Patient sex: M
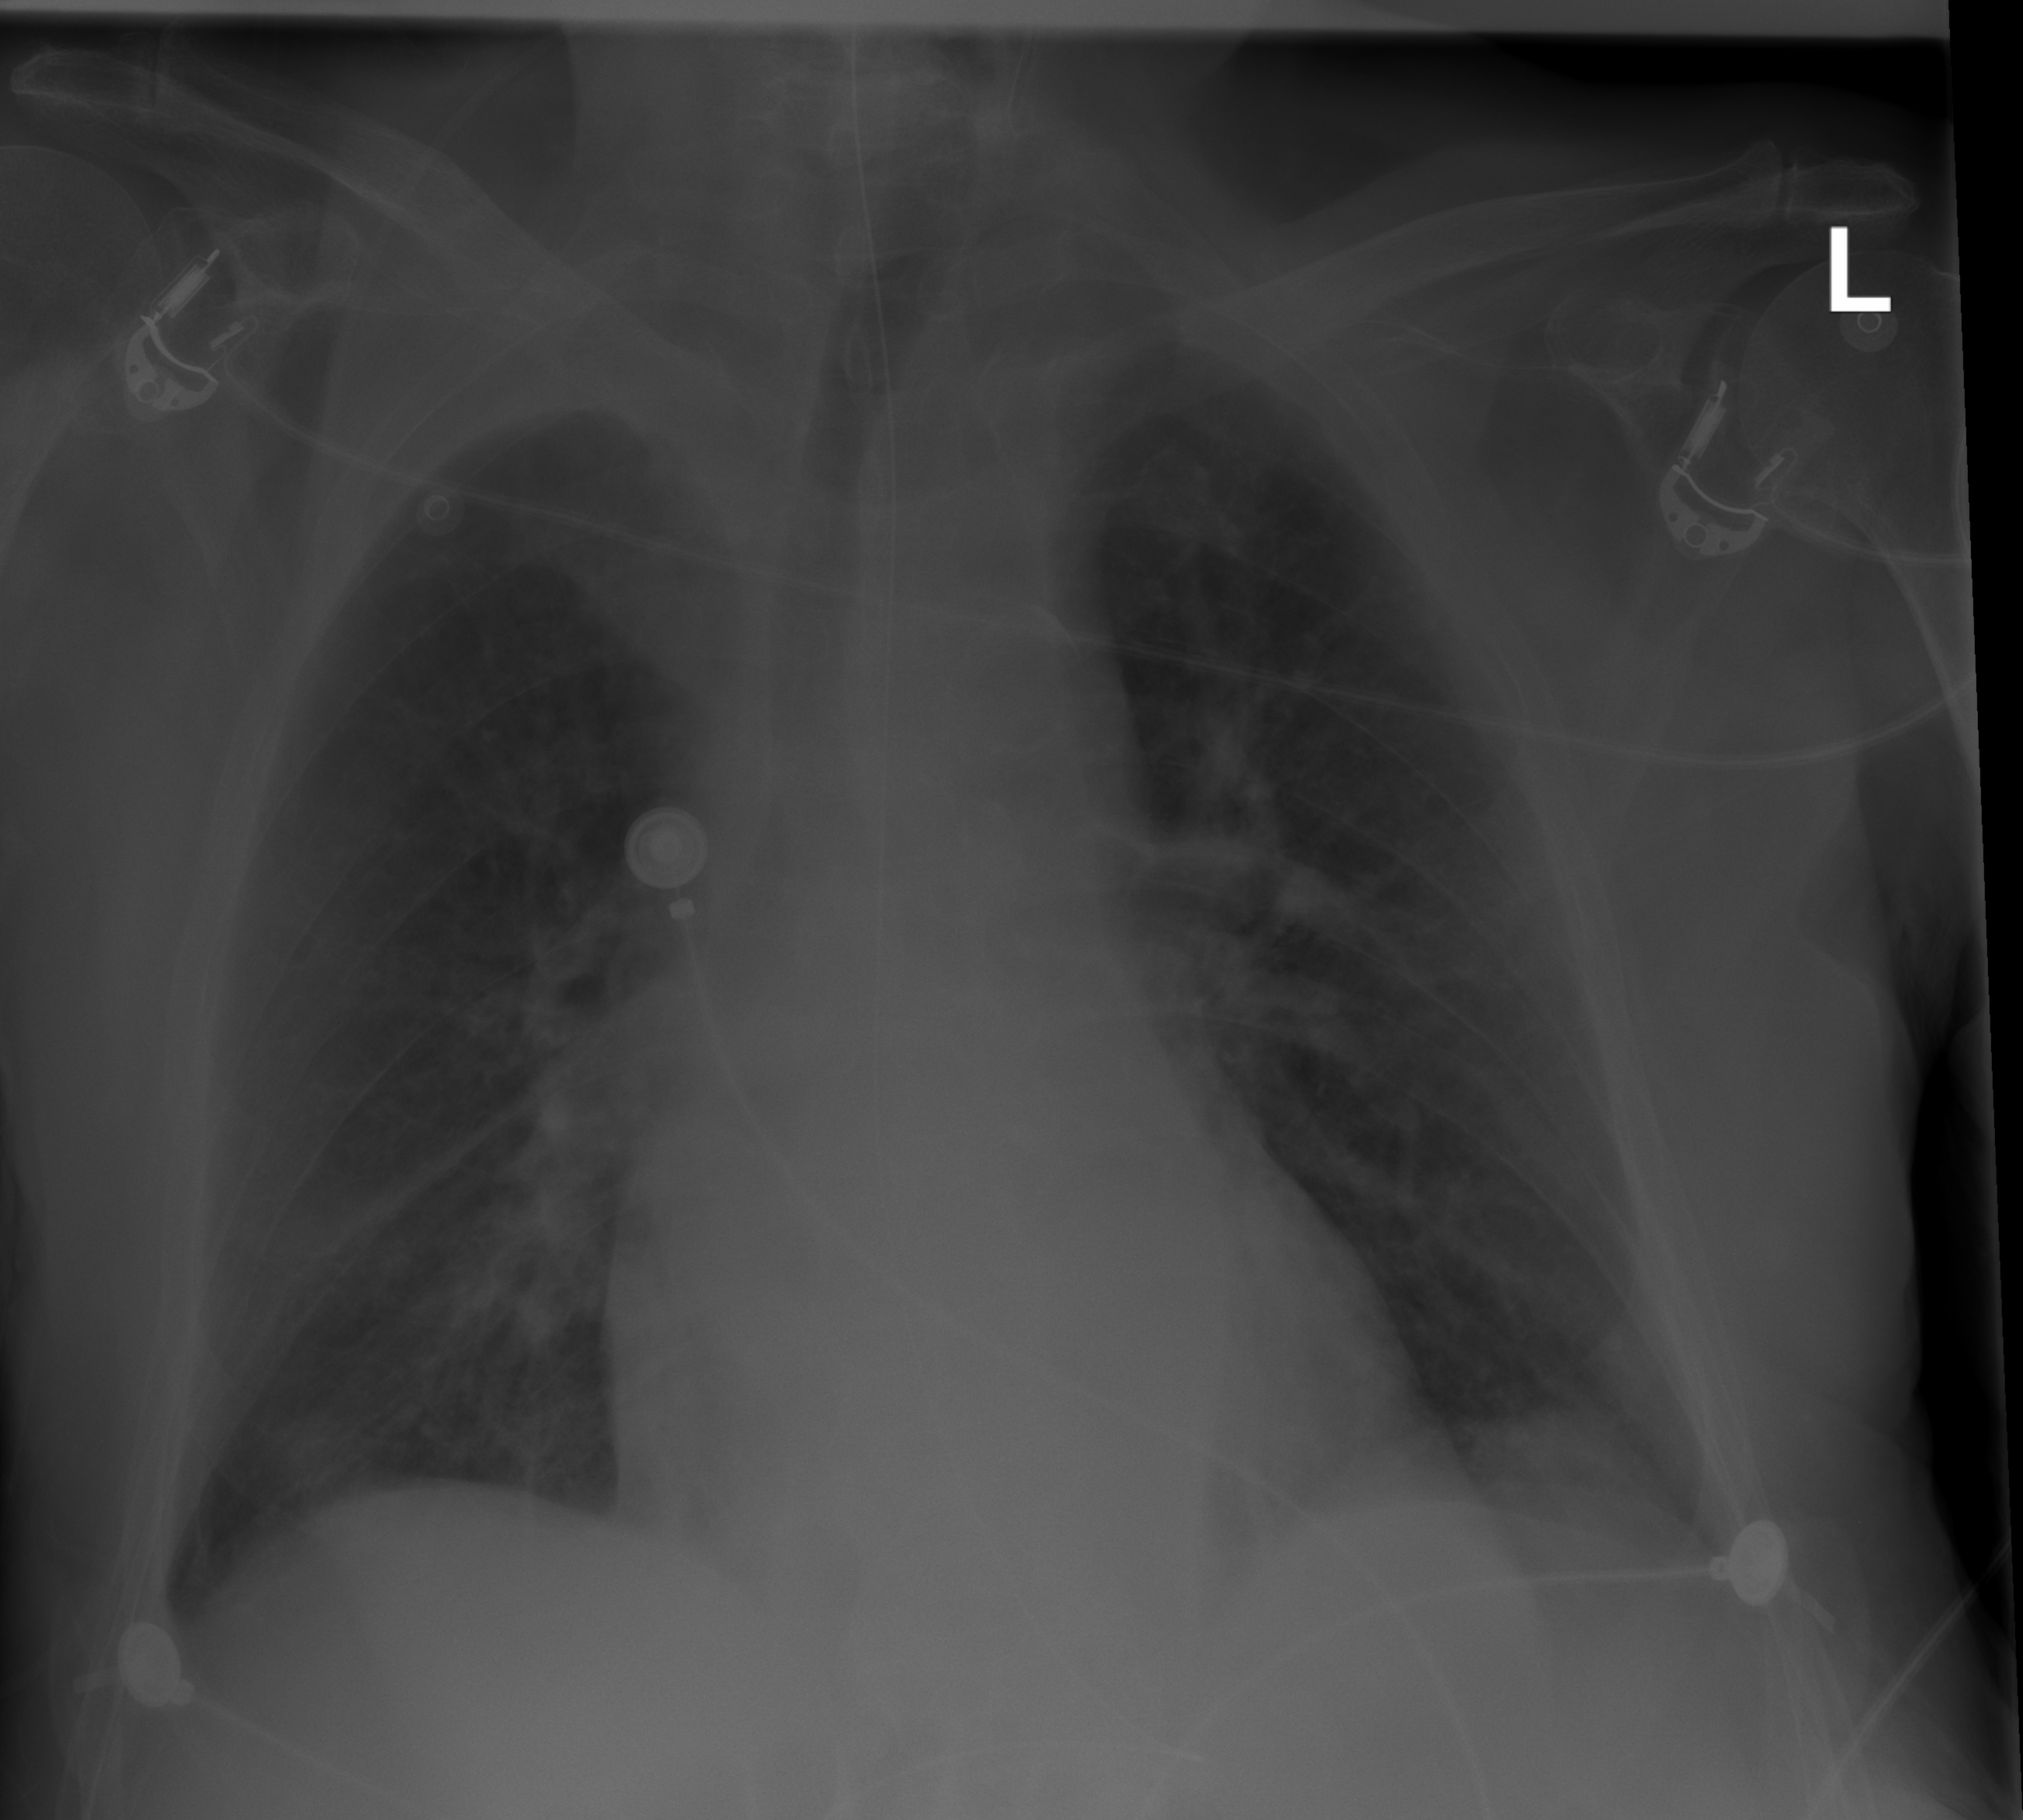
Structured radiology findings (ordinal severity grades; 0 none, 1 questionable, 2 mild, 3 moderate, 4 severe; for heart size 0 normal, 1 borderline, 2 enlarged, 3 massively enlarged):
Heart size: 0
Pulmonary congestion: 0
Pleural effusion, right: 2
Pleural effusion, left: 2
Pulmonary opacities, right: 2
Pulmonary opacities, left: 0
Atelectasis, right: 0
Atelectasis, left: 2